Interaction volume radius: 5 \u00c5
Interaction volume height: 10 \u00c5
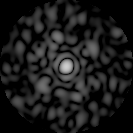
Disorder parameter: 0.8242